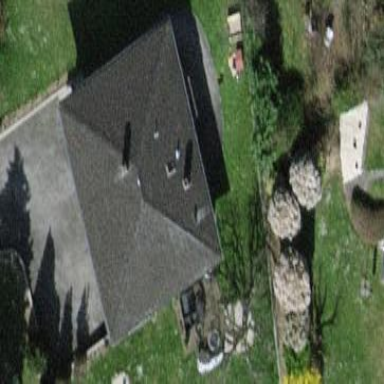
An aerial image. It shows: Detached building with hipped roof shape.